Interaction volume radius: 10 \u00c5
Interaction volume height: 10 \u00c5
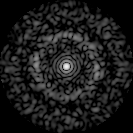
Disorder parameter: 0.8583